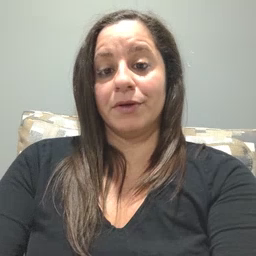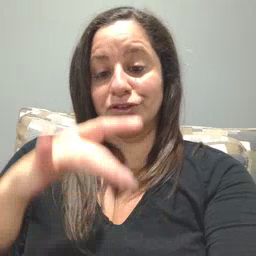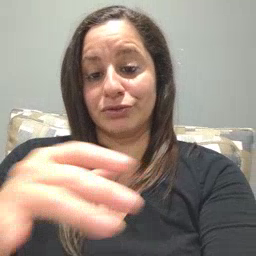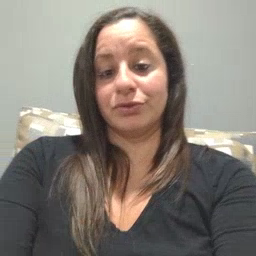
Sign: touch